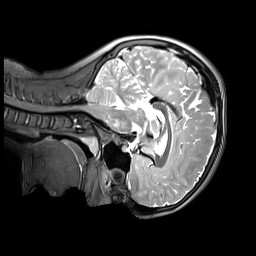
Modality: T2w
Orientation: sagittal
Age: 13
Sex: male
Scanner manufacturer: siemens
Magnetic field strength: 3 T
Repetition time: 3.2 s
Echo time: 0.408 s